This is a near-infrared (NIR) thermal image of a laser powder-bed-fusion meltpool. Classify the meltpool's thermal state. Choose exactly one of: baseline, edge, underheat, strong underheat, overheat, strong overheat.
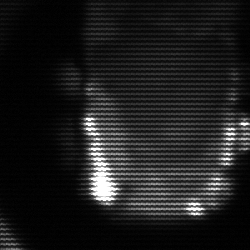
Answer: baseline